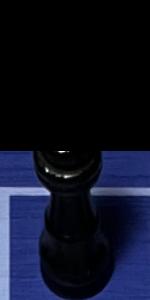
Label: Queen_Black